Question: I am doing a simple ':hover' slide-in cover as shown in picture, it's supposed to slide in a "favorite article" control, which user can then click to favorite this item.
While it work well on desktop with mouse hover and click, I am not sure if it can be used as an effective control on mobile or other device (ie. click to toggle, then click again to favorite item) .
If I understand correctly, at least on iOS (Safari) and Android (Chrome), the default browser behaviour is to emulate touch as both 'hover' and 'click'. But is it a ? eg.
- - 'click''hover'
I can certainly bind a click/touch event on this element, just wondering if css ':hover' is sufficient nowadays.
: I am not asking about ':hover' support, which only make senses in a pointer driven environment. I am asking if devices can and should handle hover-able element as users click/tap (as iOS/Android do)

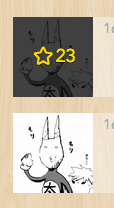
Answer: Your question isn't totally clear and I cannot understand whether you're asking "Can I use ':hover' across all the devices?" or "Will ':hover' behave the same across all the devices?" or "Is ':hover' a standard element on the web?"
Also it greatly depends of your concept of "all devices", if you have in mind the currently most used devices or you are taking in account also the less-known and used devices.
I will quote you the following, but I am pretty sure you have already read that:
> Interactive user agents sometimes change the rendering in response to
user actions. CSS provides three pseudo-classes for common cases:The :hover pseudo-class applies while the user designates an element
(with some ), but does not activate it. For example, a
visual user agent could apply this pseudo-class when the cursor (mouse
pointer) hovers over a box generated by the element. this pseudo-class (e.g., ). The :active
pseudo-class applies while an element is being activated by the user.
For example, between the times the user presses the mouse button and
releases it.CSS does not define which elements may be in the above states, or how
the states are entered and left. Scripting may change whether elements
react to user events or not, .<URL>
As you can see on the W3C specification it claims that the ':hover' pseudo-class is not required to a non-interactive media user agents as well as interactive media user agents.
Therefore is safe to assume ':hover' is not always supported.
To dig deep on the matter, take a read at the following specification for Safari Mobile:
> Additionally, Safari on iOS users interact with your web content
directly with their fingers, rather than using a mouse. . For example, . For this reason, .
As a result, .You can handle touches directly or even detect advanced gestures in
Safari on iOS, using the DOM Touch events touchstart, touchmove,
touchend, and touchcancel. , DOM
Touch events are specifically designed to work with touch interfaces,
so their behavior is reliable and expected.<URL>
Apple clearly states here that they tend to emulate the pointer with the touch gestures, however they clearly suggest to avoid using the ':hover' pseudo-class as won't behave the same on their touch device.
We could dig deeper and fetch every documentation for each user-agent existing on earth but the previous two are enough to assume the following:
- ':hover'- - ':hover'- ':hover'- ':hover'- ':hover'
So to answer to all the question(s) I have assumed above:
> "Is ':hover' a standard element on the web?"
Hover is a standard W3C in fact it claims it be triggered by a pointer event, isn't required for some interfaces.
> "Can I use ':hover' across all the devices?"
Yes you can. The devices which won't support :hover very likely are devices/users that probably aren't your main target. Better ask yourself "Who will be the end-user of my product?" if they are only mobile users or only blind people or only people who like to browse using the Nintendo DS then don't use ':hover' events, otherwise do.
> "Will ':hover' behave the same across all the devices?"
No, as Apple stated on their devices will not behave the same as a desktop would, and that probably reflects the same behaviour on all devices without a pointer.
If you plan to have an user action via a hover state don't do it. This is generally bad practice and it should avoided in any case, including desktop devices. Hover is not an call to action, click is. Hover should not be treated as a "toggle" but more like a visual helper for the user making him/her understand that element, if clicked, triggers an action.
If I understood your application then hover isn't reliable and in your specific case you should rethink on how it should work.
Use a more reliable method (and expected from your user)